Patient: sex M, age 81
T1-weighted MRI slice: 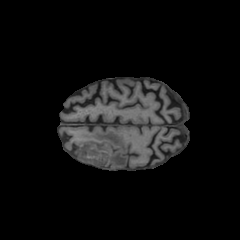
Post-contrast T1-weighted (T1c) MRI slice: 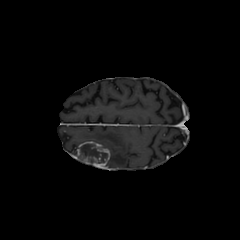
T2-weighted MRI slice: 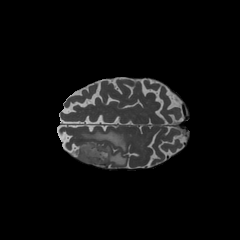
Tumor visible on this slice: yes
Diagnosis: Glioblastoma, IDH-wildtype
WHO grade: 4